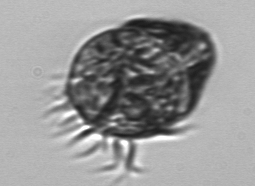
Label: Strombidium_morphotype1